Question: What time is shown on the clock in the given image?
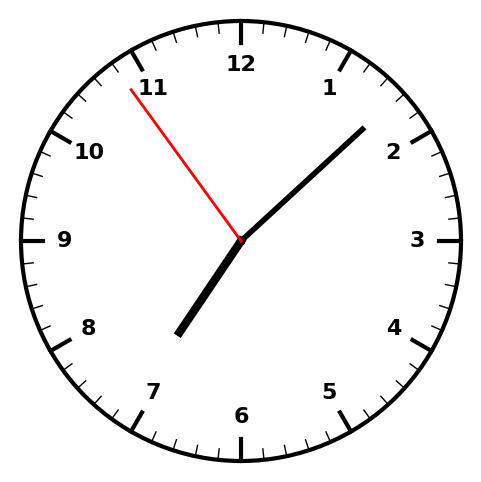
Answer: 07:07:54